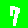
Digit: 7